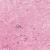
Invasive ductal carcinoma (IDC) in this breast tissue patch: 0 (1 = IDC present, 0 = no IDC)